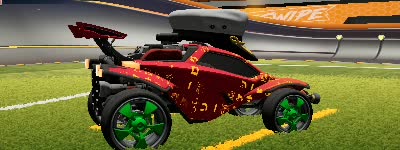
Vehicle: octane